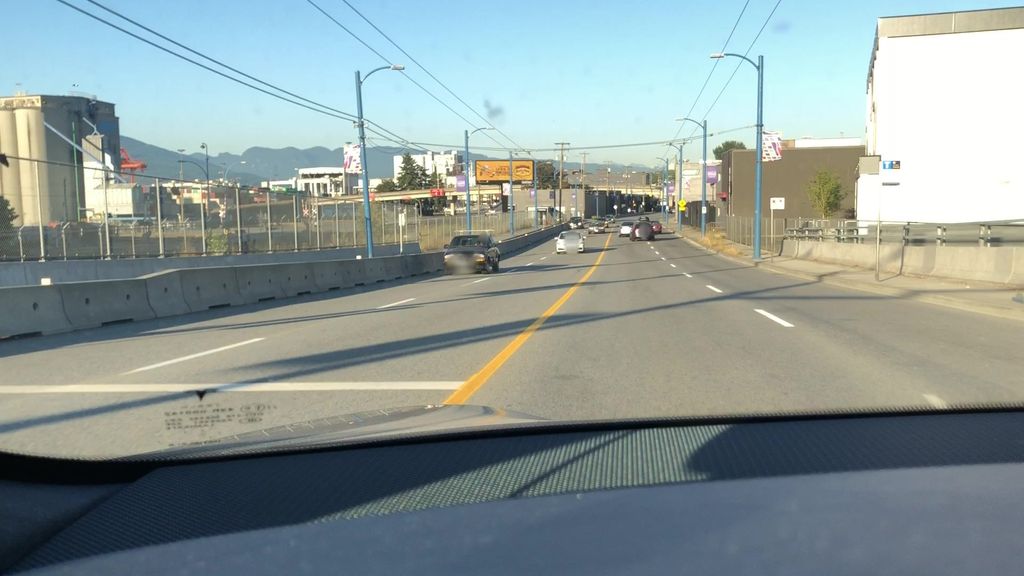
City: vancouver